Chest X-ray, PA view. Patient: 34 years old, sex F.
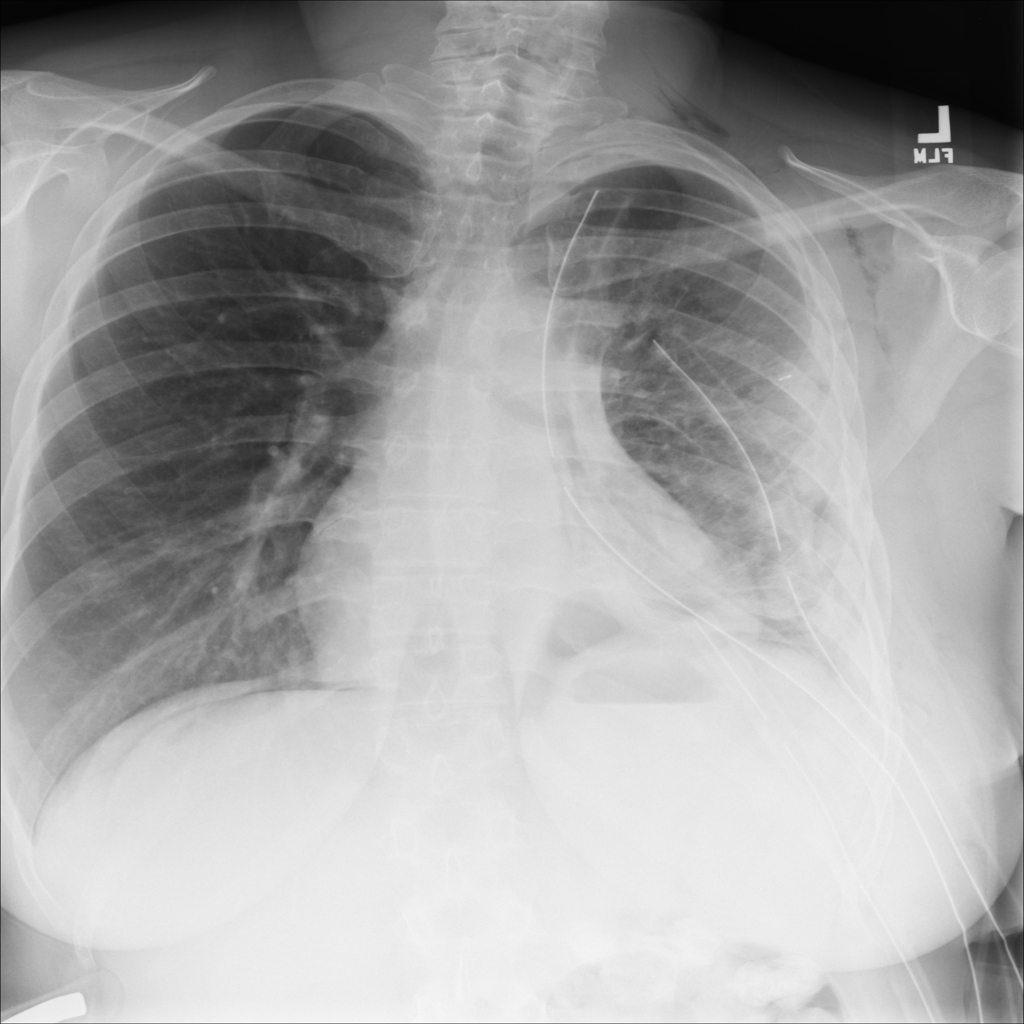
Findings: Pneumothorax